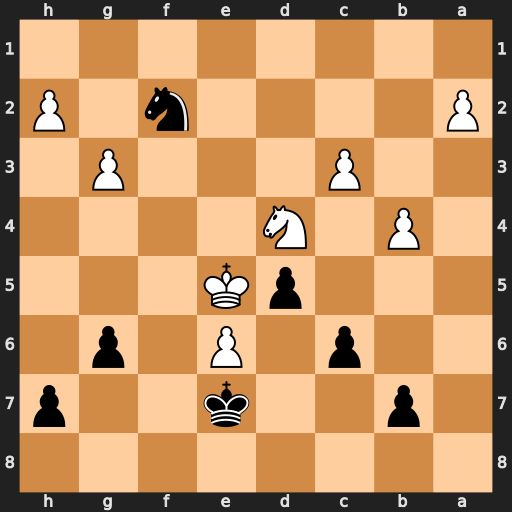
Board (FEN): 8/1p2k2p/2p1P1p1/3pK3/1P1N4/2P3P1/P4n1P/8
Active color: b
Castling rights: -
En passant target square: -
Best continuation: Nd3#